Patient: sex F, age 60
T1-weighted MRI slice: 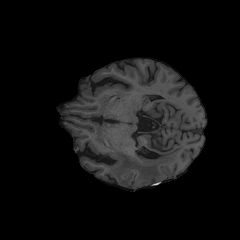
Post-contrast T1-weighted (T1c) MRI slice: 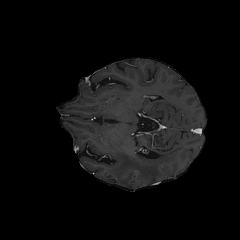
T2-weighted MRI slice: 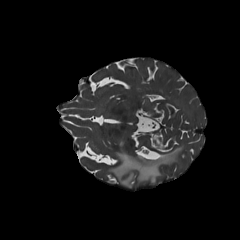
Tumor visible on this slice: yes
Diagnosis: Glioblastoma, IDH-wildtype
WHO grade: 4